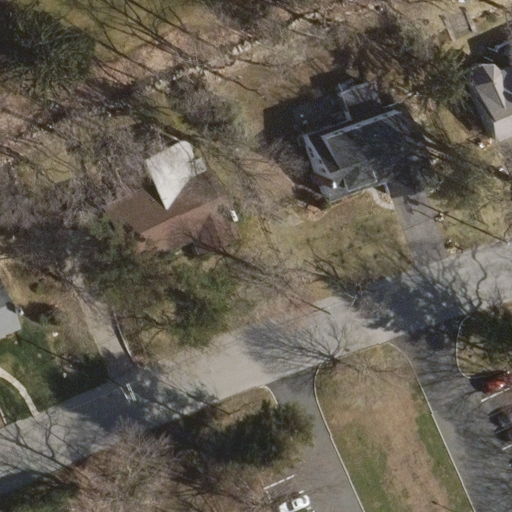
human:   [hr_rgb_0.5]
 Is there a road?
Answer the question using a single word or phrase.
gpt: yes

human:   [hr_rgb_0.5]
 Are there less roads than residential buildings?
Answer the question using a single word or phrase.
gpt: yes

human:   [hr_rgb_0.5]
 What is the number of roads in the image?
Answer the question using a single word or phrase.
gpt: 2

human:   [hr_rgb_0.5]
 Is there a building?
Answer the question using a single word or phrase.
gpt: yes

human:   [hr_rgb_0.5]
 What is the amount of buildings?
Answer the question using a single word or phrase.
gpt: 4

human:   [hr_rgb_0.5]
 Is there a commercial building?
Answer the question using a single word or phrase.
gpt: no

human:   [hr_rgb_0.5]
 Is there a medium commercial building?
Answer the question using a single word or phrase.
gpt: no

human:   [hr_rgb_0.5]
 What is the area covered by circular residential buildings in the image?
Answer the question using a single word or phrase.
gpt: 0m2

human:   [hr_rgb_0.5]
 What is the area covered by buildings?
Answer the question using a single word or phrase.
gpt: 855m2

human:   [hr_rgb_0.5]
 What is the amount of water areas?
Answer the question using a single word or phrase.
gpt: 0

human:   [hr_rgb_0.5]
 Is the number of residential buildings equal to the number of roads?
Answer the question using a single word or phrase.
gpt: no

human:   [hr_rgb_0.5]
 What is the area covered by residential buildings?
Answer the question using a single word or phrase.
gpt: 855m2

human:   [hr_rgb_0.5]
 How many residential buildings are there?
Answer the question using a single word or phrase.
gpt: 4

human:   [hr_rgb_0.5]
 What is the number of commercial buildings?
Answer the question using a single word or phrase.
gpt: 0

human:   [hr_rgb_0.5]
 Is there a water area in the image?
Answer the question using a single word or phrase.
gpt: no

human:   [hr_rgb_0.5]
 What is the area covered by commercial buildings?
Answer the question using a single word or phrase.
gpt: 0m2

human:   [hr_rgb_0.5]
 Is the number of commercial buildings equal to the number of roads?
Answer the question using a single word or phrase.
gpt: no

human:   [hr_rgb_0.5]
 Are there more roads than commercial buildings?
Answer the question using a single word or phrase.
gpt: yes

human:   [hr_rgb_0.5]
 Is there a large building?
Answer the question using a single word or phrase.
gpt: no

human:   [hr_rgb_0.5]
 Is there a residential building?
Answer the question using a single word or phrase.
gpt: yes

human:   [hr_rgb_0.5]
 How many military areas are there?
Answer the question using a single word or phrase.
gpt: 0

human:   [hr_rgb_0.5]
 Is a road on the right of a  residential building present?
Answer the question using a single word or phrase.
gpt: yes

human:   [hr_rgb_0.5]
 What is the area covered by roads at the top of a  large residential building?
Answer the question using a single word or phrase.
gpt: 0m2

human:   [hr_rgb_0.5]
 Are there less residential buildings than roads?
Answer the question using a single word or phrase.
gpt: no

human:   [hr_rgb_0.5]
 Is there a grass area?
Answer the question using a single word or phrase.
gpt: no

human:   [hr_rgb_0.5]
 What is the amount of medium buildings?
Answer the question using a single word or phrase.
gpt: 3

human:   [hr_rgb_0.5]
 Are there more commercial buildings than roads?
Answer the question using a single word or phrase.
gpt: no

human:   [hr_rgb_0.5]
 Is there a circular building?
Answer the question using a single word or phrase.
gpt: no

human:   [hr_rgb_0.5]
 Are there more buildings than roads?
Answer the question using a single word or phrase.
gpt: yes

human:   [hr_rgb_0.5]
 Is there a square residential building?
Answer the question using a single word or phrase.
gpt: no

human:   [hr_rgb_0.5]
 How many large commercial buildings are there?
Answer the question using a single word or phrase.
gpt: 0

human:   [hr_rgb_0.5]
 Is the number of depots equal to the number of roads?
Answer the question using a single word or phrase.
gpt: no

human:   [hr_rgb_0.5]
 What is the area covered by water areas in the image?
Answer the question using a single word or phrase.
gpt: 0m2

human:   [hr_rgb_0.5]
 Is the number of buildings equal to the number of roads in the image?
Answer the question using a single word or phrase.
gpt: no

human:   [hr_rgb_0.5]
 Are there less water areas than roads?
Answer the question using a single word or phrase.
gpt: yes

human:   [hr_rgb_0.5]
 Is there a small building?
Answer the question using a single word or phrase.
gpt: yes

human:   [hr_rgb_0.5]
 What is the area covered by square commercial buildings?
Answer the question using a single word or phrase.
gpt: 0m2

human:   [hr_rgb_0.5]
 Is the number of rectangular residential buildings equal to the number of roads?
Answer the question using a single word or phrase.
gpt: yes

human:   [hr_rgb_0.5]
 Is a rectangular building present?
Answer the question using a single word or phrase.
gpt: yes

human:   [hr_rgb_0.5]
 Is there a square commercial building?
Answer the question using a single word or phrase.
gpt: no

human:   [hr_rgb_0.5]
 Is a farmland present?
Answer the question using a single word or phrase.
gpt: no

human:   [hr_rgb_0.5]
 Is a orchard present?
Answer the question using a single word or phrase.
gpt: no

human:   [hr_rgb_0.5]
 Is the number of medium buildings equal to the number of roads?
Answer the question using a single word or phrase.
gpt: no

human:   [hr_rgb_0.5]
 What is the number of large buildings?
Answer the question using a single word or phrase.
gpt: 0

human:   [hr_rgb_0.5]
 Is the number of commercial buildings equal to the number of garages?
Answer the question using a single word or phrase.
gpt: yes

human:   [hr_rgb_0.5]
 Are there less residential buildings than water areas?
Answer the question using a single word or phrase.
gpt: no

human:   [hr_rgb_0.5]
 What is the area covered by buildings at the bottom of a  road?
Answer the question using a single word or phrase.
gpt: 0m2

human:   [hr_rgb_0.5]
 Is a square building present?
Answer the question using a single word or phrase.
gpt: no

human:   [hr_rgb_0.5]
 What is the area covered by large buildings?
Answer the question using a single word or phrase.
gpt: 0m2

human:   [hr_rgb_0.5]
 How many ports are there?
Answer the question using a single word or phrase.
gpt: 0

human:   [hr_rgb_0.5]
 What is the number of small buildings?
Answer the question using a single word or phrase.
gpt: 1

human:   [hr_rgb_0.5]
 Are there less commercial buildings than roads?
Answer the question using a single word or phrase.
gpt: yes

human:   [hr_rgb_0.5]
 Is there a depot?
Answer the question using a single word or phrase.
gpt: no

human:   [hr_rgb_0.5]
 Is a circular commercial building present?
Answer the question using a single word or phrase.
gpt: no

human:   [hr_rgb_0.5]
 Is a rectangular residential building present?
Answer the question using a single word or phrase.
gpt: yes

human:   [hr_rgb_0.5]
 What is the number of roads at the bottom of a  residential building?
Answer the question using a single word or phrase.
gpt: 2

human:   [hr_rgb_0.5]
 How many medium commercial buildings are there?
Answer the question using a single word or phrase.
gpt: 0

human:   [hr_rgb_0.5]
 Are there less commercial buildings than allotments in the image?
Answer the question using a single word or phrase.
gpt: no

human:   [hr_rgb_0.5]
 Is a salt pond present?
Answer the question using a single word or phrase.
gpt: no

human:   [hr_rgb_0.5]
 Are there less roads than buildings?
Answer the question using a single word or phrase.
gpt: yes

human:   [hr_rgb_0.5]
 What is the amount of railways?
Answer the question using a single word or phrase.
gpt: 0

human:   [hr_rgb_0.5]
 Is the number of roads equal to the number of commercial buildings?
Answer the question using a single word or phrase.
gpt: no

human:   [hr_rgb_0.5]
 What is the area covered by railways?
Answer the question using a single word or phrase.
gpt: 0m2

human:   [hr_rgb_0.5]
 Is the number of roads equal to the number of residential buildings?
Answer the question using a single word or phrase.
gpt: no